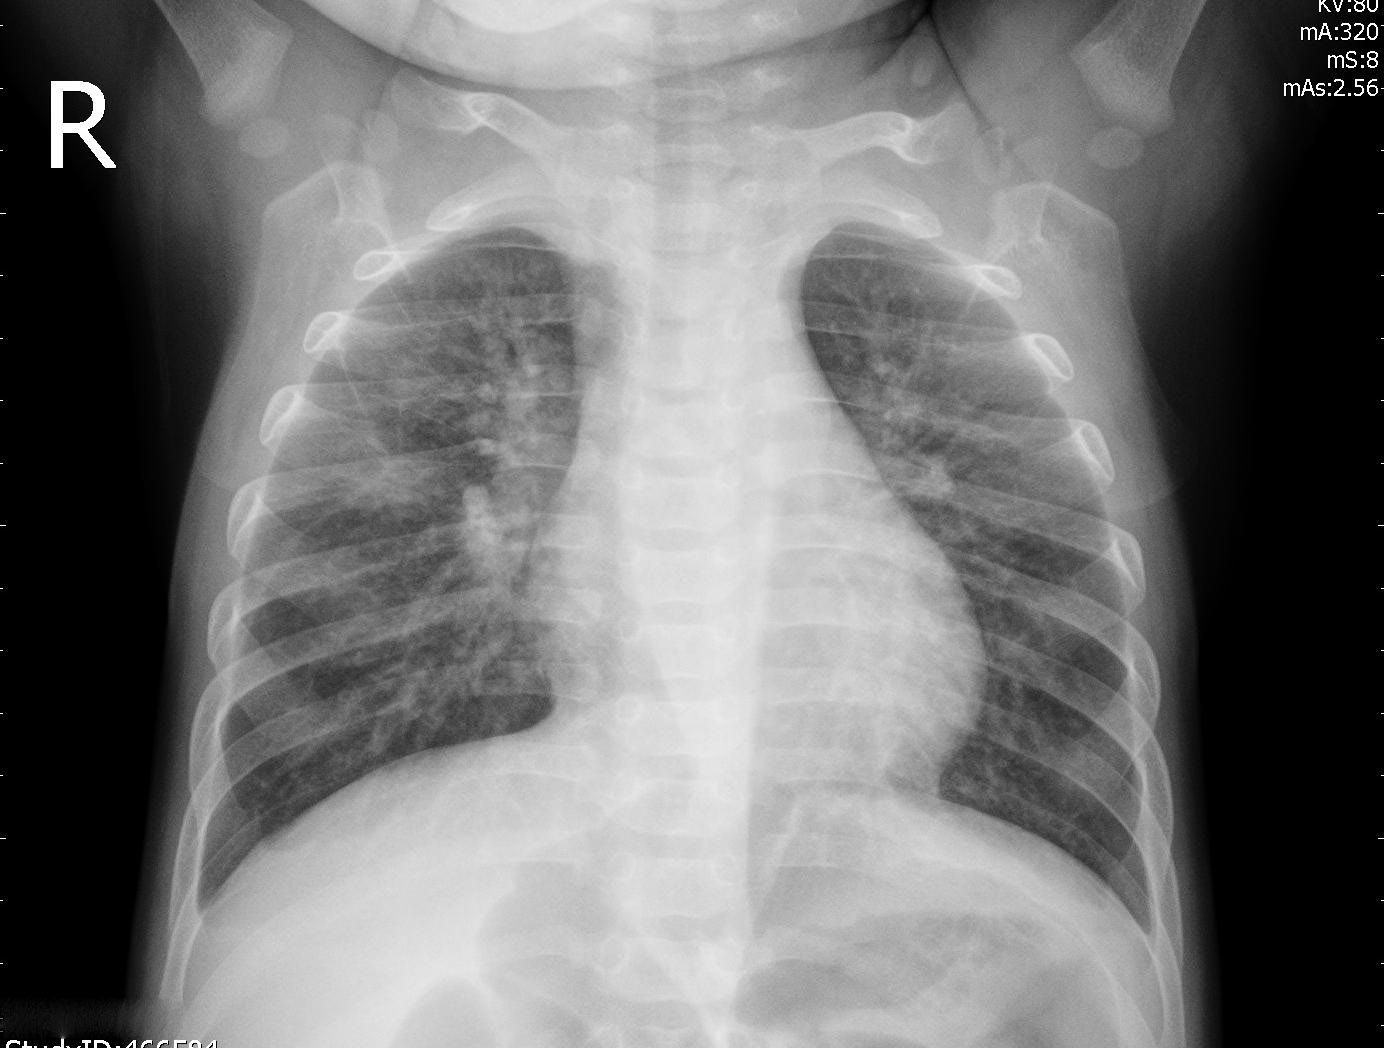
Diagnosis: PNEUMONIA